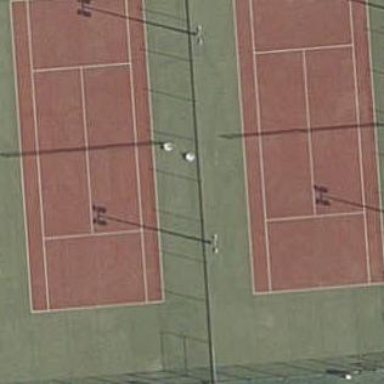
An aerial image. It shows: Tennis court on pitch designated for leisure land.